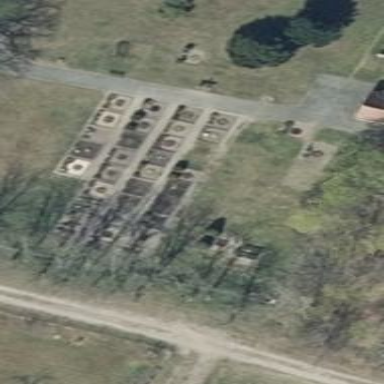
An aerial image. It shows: Cemetery.